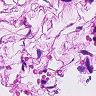
Metastatic tissue present: no